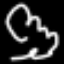
Label: squiggle